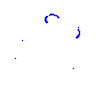
Particle: proton